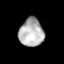
Tissue: lung
Cell type: Endothelial cells
Senescence score: 0.6087
Nuclear area (px): 668
Mean DAPI intensity: 181.838